Question: To begin with, it is important that I do this with plt.scatter and not by iterating over the points (patches), because with my real data I have huge amounts of data points. The question is about how to solve this with plt.scatter and finding the right marker size.
With this small example, I would like to achieve the following:
1. For each of my 16 data points, one square on the picture should be plotted in a color specific to this point.
2. Depending on the figsize, I need to work out the exact number of data points the marker needs to be.
My strategy:
a) Use ax.transData.transform to get the pixel values for 0,0, 0,1, 0,2
and 1,0, 2,0, 3,0 to verify that the distances are equal.
b) Multiply the width with the height to get the size of the marker I need.
c) Convert from pixels to points.
d) Feed this marker to plt.scatter.
'''
import numpy as np
import matplotlib.pyplot as plt
xdim = 4
figs = 5
dpi = 100
fig = plt.figure(num=None, figsize=(figs, figs), dpi=dpi, facecolor='w', edgecolor='k')
plt.xlim((-1,5))
plt.ylim((-1,5))
ax = fig.add_subplot(111)
x = np.arange(0+.5, xdim+.5, 1)
y = np.arange(0+.5, xdim+.5, 1)
X, Y = np.meshgrid(x, y)
Z= np.random.rand(xdim*xdim,3)
x_diff = np.diff(ax.transData.transform([(0,0),(0,1),(0,2),(0,3),(0,4)]),axis=0)
y_diff = np.diff(ax.transData.transform([(0,0),(1,0),(2,0),(3,0),(4,0)]),axis=0)
print(x_diff,y_diff)
x_avg = np.average(x_diff[0,1])
y_avg = np.average(y_diff[1,0])
print(x_avg,y_avg)
marker_pixels = x_avg*y_avg
marker_points = (marker_pixels*72)/dpi
print marker_points
plt.scatter(X,Y,c=Z, s=marker_points, marker='s', edgecolors=None)
plt.savefig('foo.png', dpi=dpi)
'''
However, the results I get are 66.666 (fact!) and 64.58 in this example, i.e, not a square. When I multiply the two, convert and feed to plt.scatter I get this image out:

As you can see the squares are not squares, and don't exactly fill out the square from 0,0 to 1,1, etc. If you use fig.show() this will be more clear to see.
This approximate solution is ok, as the grid is very large it looks fine, but I wonder how I can solve this exactly. How can I make sure that the markers are placed exactly within the square it is supposed to fit, filling from 0,1 on both axes for the bottom left square?
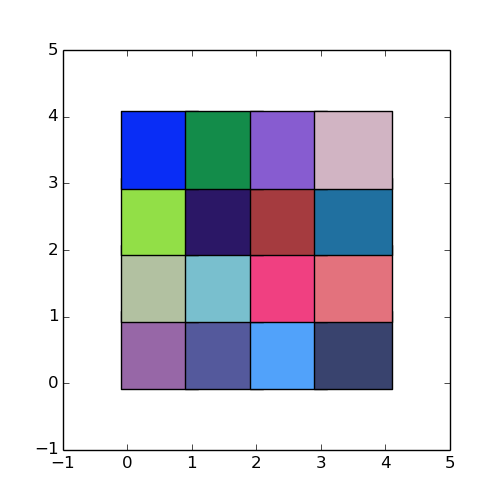
Answer: The general answer is probably Patches, not marker squares, however slow it is. However, using the grid nature of the sample you show, there's a much easier way, and you can still do other plotting over it:
'''
import matplotlib.pyplot as plt
from matplotlib import cm
import numpy.random as nr
quilt = nr.random((4,4))
plt.imshow(quilt, interpolation='none', aspect='equal', cmap=cm.jet)
plt.scatter([1,2,3],[3,0,1])
plt.plot([0,1,1.4, 2.3, 3.5],[0,1,2,3,2])
plt.show()
'''

You can change the axis ticks to represent your data units, customize the colormap to have transparent squares for missing data, embed the imshow as a subplot in another figure, etc. etc.